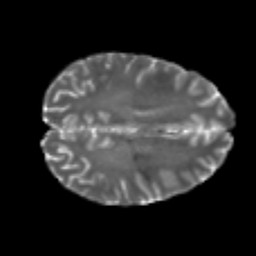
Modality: T2w
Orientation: axial
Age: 24
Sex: male
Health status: healthy
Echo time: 0.074 s